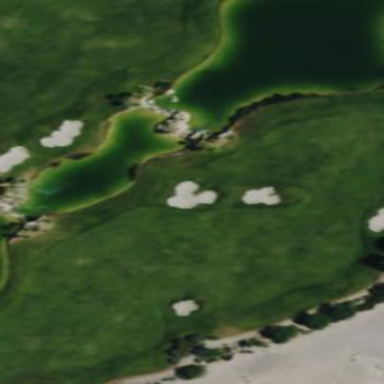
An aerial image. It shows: Grassy area designated as golf fairway.